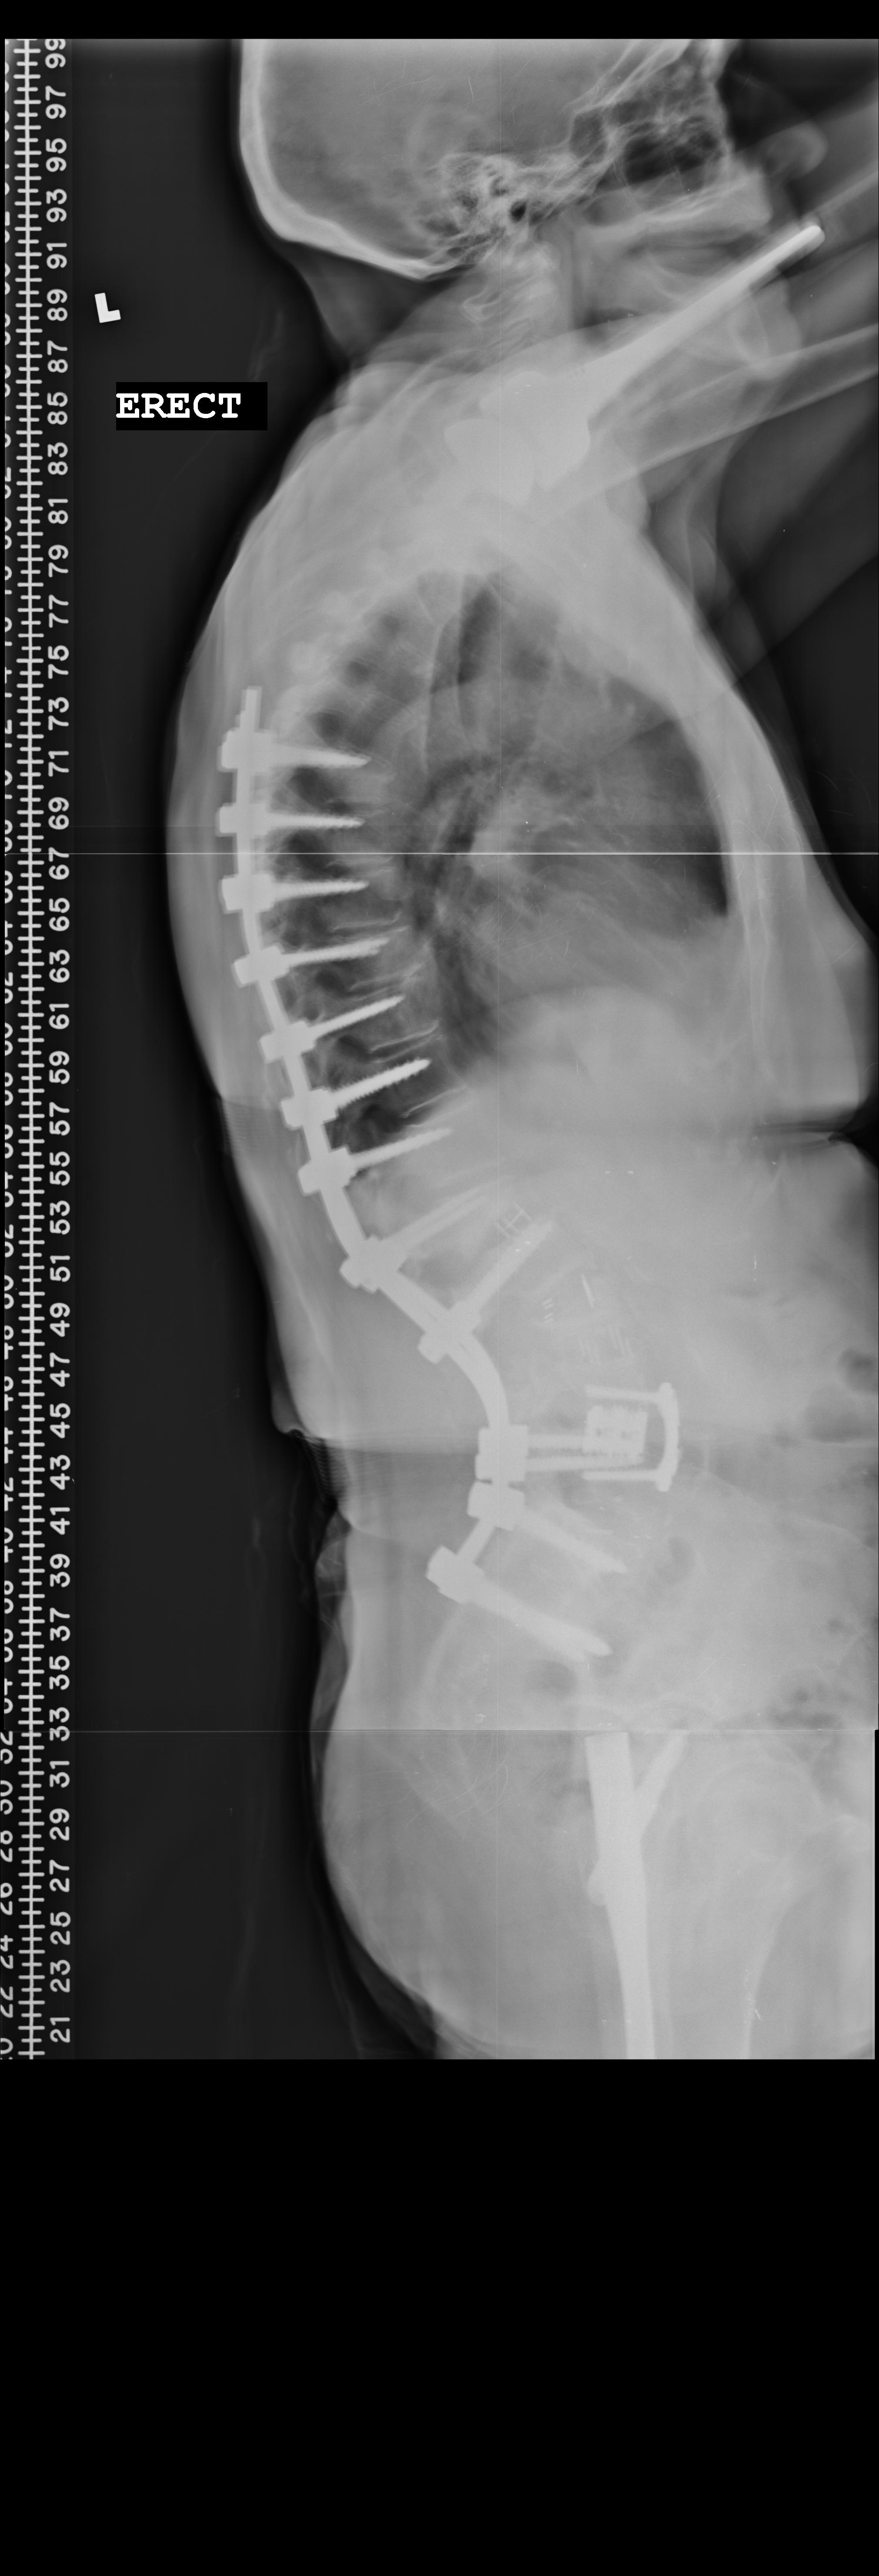
View: LATERAL